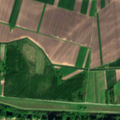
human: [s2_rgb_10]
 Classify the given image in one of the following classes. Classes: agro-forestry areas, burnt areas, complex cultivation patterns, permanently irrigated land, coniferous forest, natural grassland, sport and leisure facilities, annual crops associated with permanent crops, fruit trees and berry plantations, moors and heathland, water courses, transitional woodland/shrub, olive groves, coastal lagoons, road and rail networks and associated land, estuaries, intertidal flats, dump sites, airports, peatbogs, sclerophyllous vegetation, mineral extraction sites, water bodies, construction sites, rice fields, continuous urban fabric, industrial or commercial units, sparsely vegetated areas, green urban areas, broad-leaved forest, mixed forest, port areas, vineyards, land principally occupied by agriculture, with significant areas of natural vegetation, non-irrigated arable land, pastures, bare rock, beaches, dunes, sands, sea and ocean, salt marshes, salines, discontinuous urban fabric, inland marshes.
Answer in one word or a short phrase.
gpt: non-irrigated arable land, land principally occupied by agriculture, with significant areas of natural vegetation, transitional woodland/shrub, inland marshes